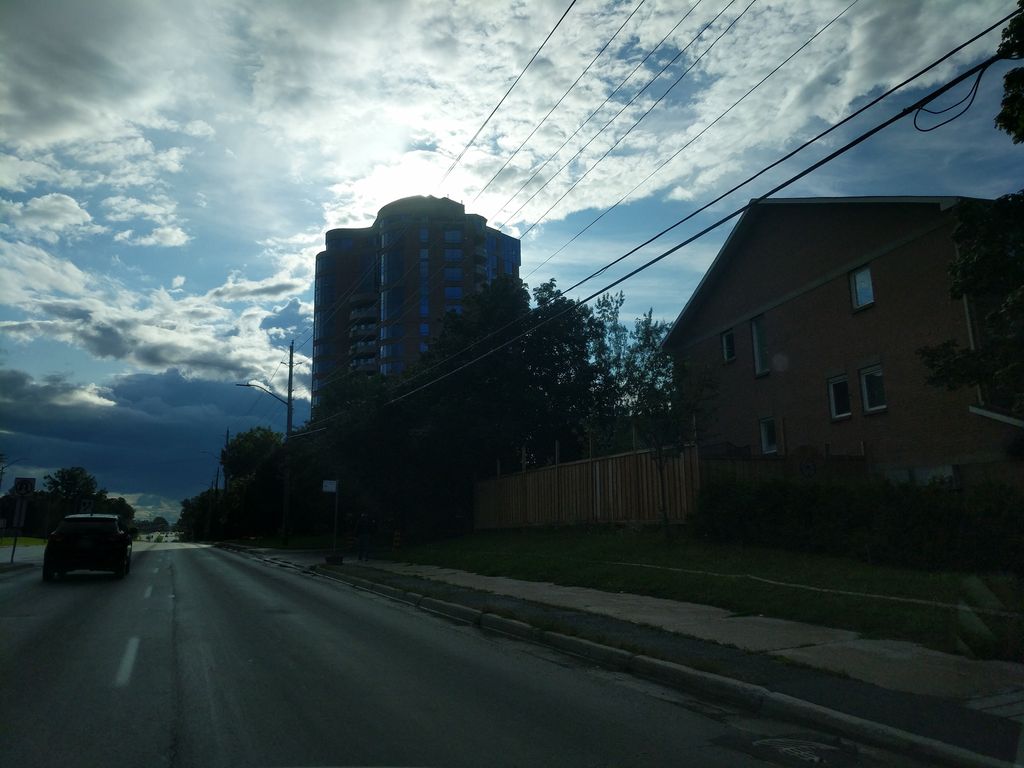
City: ottawa-gatineau